【题型】解答题　【知识点】平面几何　【难度】easy
如图，将$\triangle ABC$逆时针旋转一定角度$\alpha$（$0^\circ < \alpha < 360^\circ$）后得到$\triangle DEC$，点$D$恰好为$BC$的中点.

(1) 若$\angle ACE = 140^\circ$，指出旋转中心，并求出$\alpha$的值;

(2) 若$CE = 10$，求$AC$的长.
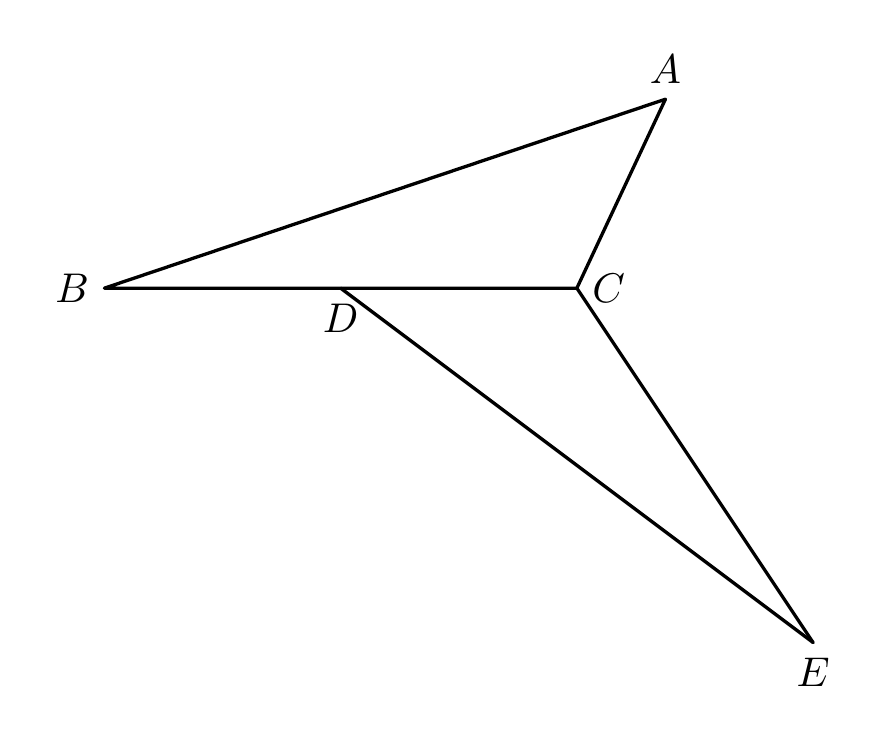
【解答】
【答案】(1)旋转中心为点$C$，旋转角度为$110^\circ$

(2)$AC = 5$

【分析】本题主要考查了图形的旋转. 熟练掌握旋转的定义和性质，是解题的关键.

（1）根据旋转的性质，可知旋转中心为点$C$，旋转角为$\angle ACB = \angle DCE$，再由周角的定义，即可求解；

（2）根据旋转的性质，可得$CB = CE$，由中点性质得$CD = 5$，即得.

【详解】

（1）解：$\because \triangle DEC$由$\triangle ABC$逆时针旋转得到，

$\therefore \angle ACB = \angle DCE$，$AC = DC$，

$\because \angle ACE = 140^\circ$，$\angle ACB + \angle DCE + \angle ACE = 360^\circ$，

$\therefore \angle ACB = \angle DCE = (360^\circ - 140^\circ) \div 2 = 110^\circ$，

$\therefore$旋转中心为点$C$，旋转角度为$110^\circ$；

（2）解：由旋转得，$CE = CB = 10$，$AC = DC$，

$\because$点$D$恰好为$BC$的中点，

\medskip

$\therefore CD = \dfrac{1}{2}BC = 5$，

\medskip

$\therefore AC = 5$.